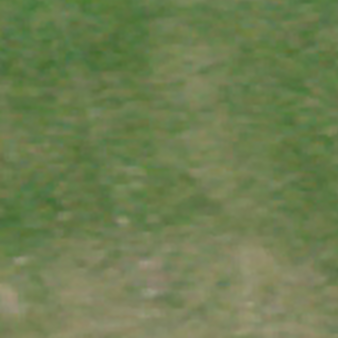
Label: other